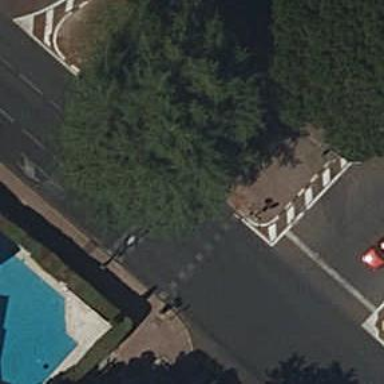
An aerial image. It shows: Road crossing with traffic signals.